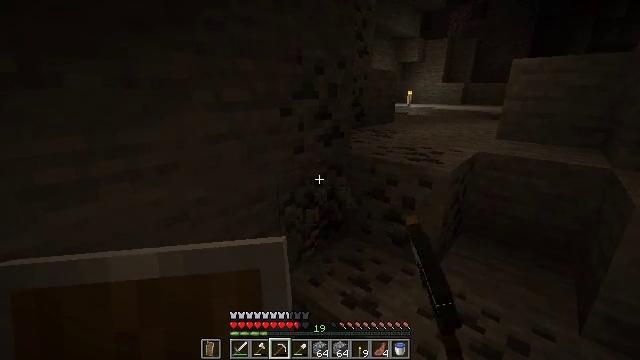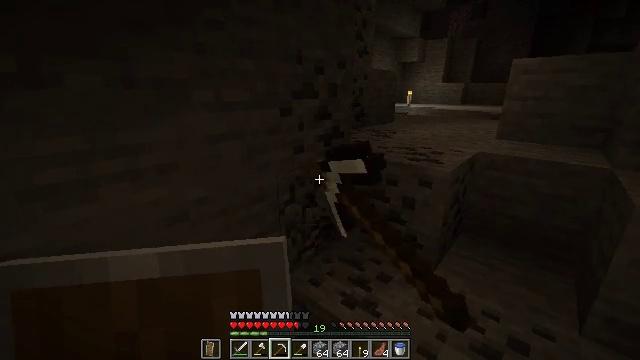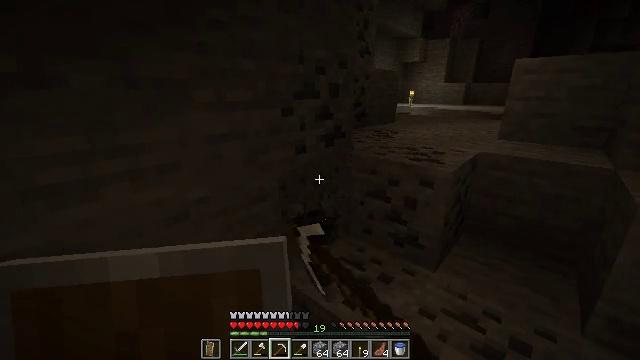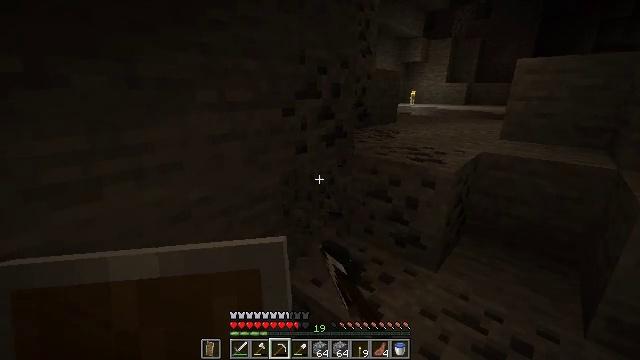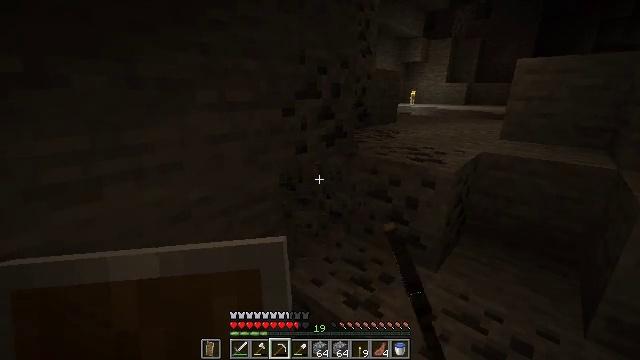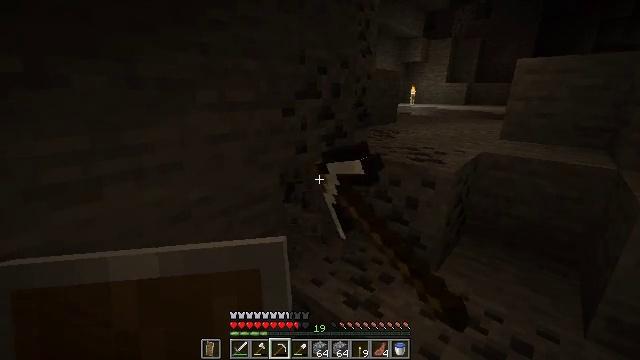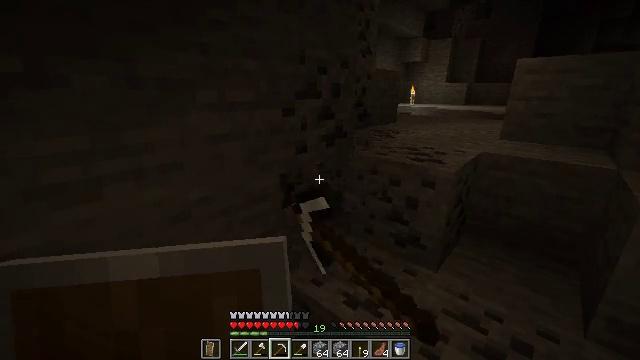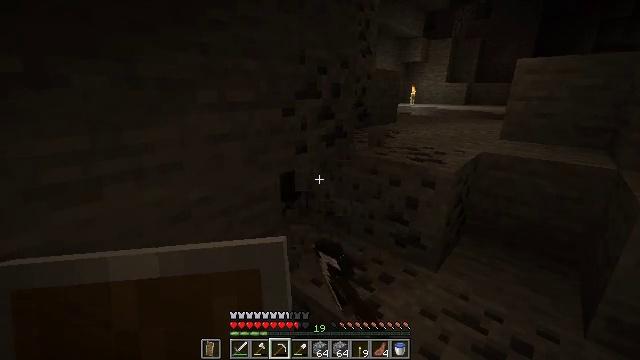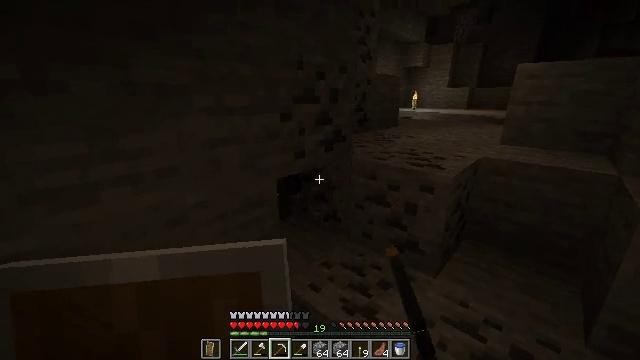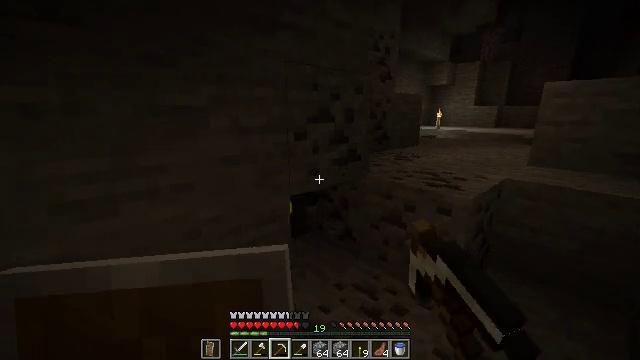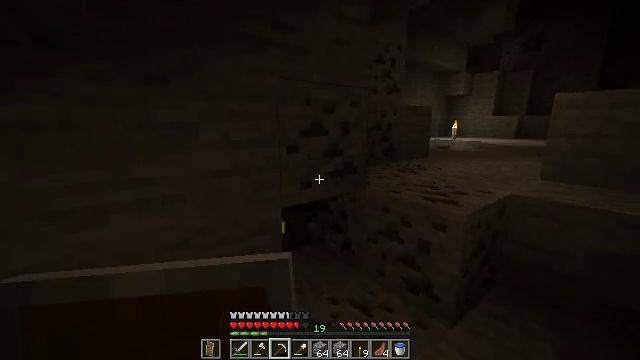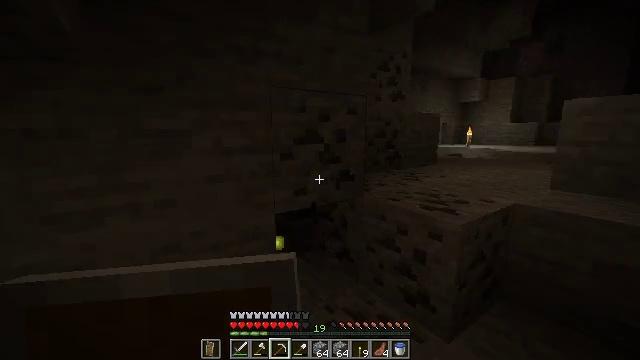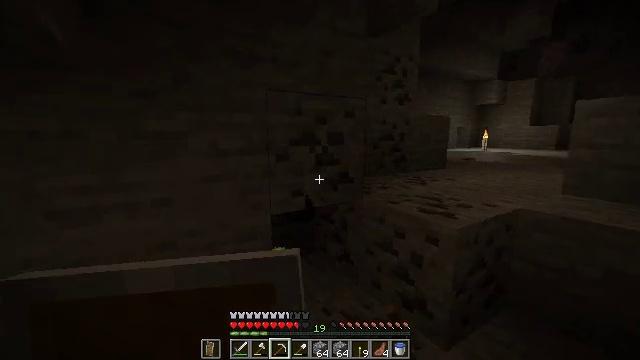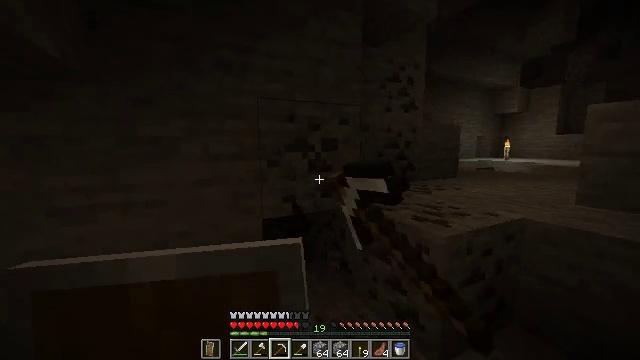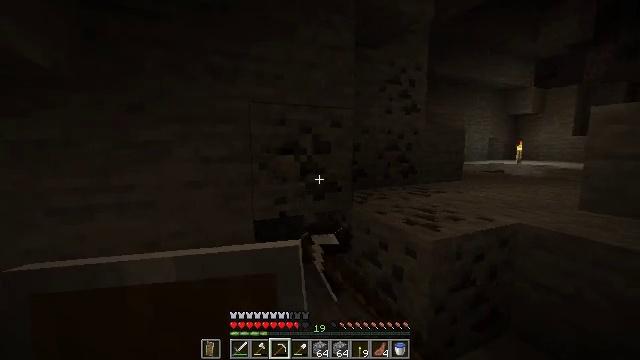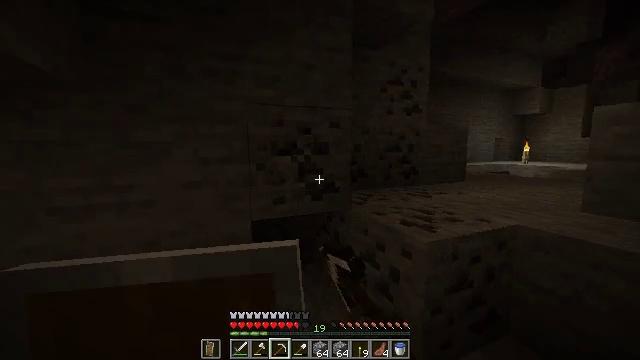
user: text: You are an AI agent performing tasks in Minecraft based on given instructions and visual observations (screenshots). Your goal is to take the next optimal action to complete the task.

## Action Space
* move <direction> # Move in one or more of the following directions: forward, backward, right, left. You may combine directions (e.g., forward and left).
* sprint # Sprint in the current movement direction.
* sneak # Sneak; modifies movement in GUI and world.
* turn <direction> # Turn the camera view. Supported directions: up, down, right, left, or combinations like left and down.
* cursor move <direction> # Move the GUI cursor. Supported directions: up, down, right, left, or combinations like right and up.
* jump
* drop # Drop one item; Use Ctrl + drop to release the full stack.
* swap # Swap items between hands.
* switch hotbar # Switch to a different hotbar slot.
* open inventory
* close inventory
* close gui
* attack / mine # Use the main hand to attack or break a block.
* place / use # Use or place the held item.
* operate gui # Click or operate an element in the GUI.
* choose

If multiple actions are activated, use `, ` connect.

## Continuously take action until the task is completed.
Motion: motion action
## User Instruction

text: Extract coal from the ore block.
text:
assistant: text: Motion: attack / mine
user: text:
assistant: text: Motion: attack / mine
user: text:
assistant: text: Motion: attack / mine
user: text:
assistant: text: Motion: attack / mine
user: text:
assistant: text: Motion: attack / mine
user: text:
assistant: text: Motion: attack / mine
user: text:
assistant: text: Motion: attack / mine
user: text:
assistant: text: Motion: move right, attack / mine
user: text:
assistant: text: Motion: move right, turn left and up, attack / mine
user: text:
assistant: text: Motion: move right, turn left and up, attack / mine
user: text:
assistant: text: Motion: move right, turn left and up, attack / mine
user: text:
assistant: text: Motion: move right, turn left, attack / mine
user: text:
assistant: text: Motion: move right, turn left and up, attack / mine
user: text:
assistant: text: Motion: turn left, attack / mine
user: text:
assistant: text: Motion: turn left, attack / mine
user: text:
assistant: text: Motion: turn left, attack / mine
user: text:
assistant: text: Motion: turn left, attack / mine
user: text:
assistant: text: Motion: attack / mine
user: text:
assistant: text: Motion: attack / mine
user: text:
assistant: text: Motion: attack / mine
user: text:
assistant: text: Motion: attack / mine
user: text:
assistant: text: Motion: attack / mine
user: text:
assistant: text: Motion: attack / mine
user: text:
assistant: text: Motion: move forward, attack / mine
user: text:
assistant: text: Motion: move forward, attack / mine
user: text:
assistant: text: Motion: move forward, attack / mine
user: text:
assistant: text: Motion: move forward, turn down, attack / mine
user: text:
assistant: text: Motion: move forward, attack / mine
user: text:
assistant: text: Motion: attack / mine